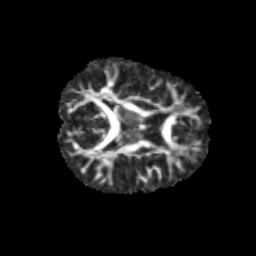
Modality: FA
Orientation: axial
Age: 12
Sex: male
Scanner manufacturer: siemens
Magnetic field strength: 3 T
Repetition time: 3.8 s
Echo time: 0.07 s